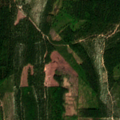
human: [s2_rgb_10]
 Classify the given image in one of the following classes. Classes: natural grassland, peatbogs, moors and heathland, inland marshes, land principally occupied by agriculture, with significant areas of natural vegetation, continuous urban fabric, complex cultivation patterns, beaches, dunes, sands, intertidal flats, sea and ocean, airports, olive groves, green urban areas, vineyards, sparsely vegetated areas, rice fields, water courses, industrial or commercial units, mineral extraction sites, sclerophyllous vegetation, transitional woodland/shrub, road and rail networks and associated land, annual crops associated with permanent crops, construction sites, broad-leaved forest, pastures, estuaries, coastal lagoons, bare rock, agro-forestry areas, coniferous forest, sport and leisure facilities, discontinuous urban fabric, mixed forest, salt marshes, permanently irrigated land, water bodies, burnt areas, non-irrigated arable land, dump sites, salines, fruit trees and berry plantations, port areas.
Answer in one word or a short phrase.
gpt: coniferous forest, mixed forest, transitional woodland/shrub